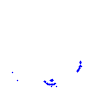
Particle: pion